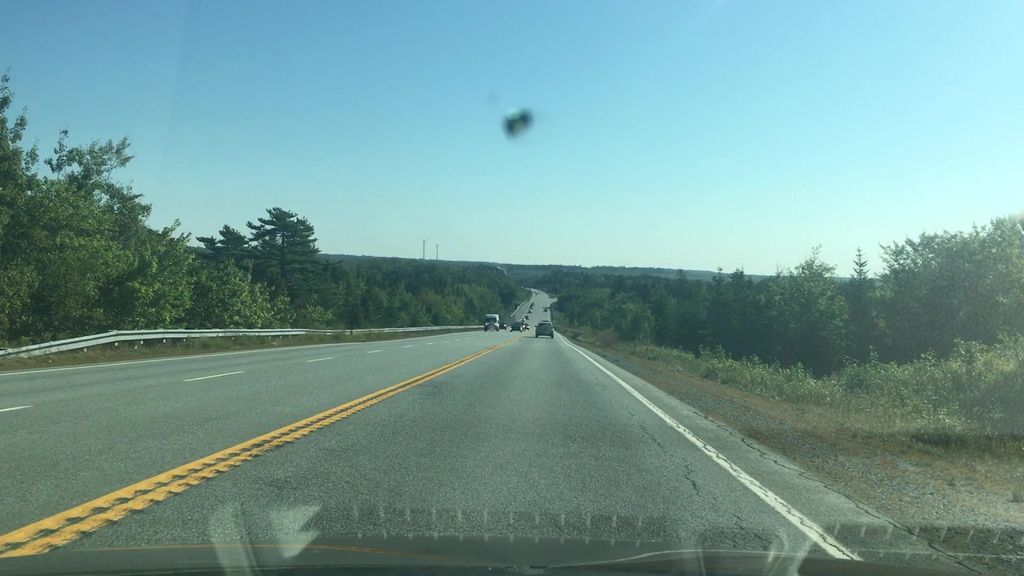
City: halifax